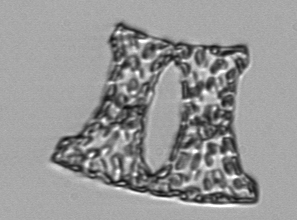
Label: Eucampia